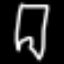
Label: pants